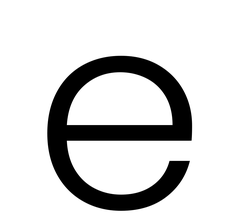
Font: Poppins-Light